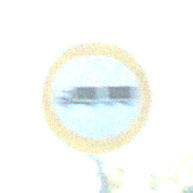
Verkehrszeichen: VerbotLastkraftwagenMitAnhaenger
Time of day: MorningAfternoon
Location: Outdoor (Nature)
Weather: Clear
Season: NotSpecified
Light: Natural